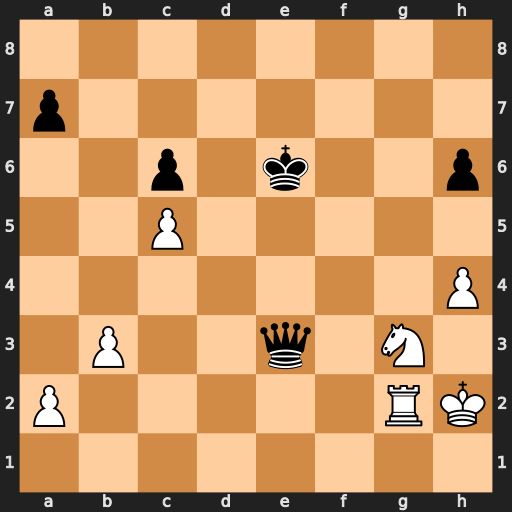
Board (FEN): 8/p7/2p1k2p/2P5/7P/1P2q1N1/P5RK/8
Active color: w
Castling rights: -
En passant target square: -
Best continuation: Re2 Qxe2+ Nxe2